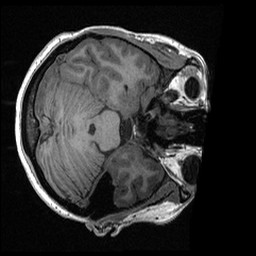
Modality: T1w
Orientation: axial
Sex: female
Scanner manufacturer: ge
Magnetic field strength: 3 T
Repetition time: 0.0064 s
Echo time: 0.00281 s